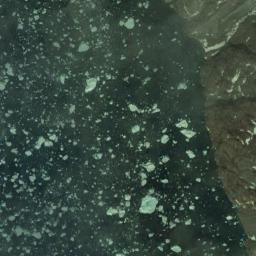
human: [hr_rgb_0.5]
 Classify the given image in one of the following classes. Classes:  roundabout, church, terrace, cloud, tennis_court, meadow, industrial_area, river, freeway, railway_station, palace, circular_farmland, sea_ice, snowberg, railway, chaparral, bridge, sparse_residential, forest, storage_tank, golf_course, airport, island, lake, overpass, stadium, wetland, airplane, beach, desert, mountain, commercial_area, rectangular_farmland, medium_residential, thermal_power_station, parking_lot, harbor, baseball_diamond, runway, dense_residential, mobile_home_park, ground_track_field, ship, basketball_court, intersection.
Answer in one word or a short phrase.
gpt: sea_ice